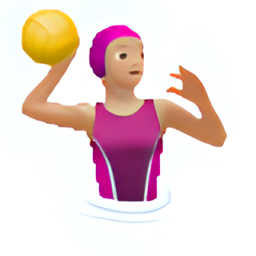
Name: woman playing water polo type 3
Emoji: 🤽🏼‍♀️
Group: People & Body
Sub-group: person-sport